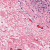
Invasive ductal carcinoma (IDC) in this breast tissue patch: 1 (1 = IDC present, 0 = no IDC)